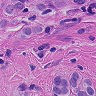
Metastatic tissue present: yes